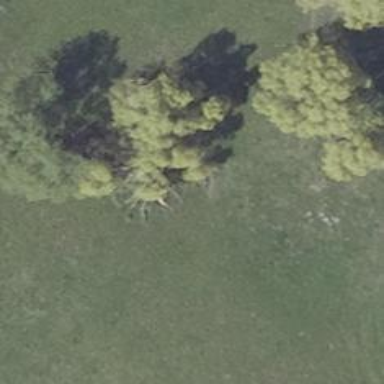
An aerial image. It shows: Deciduous broadleaved tree.